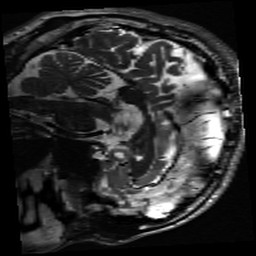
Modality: inplaneT2
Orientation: sagittal